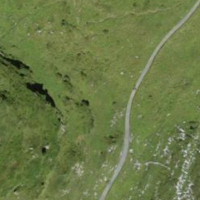
EUNIS habitat code: 25
Species observed at this site:
Phoenicurus ochruros
Ptyonoprogne rupestris
Issoria lathonia